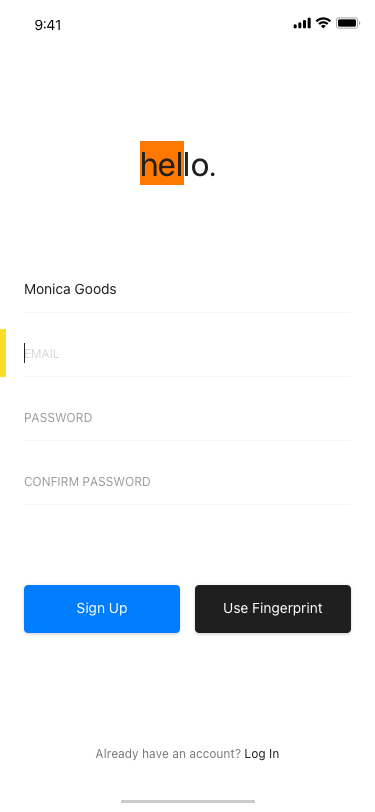
Text in this UI design:
Already have an account? Log In
hello.